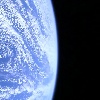
Label: cloud